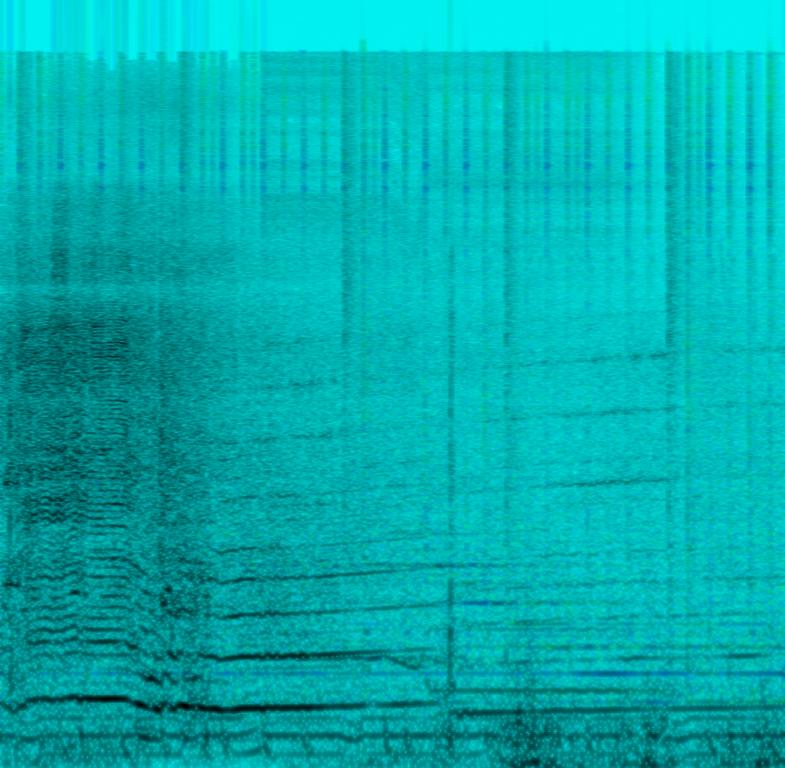
This audio contains a song with a bass playing a repeating melody along with a digital drums being in the background and a synth pad sound in the higher register. Towards the end the song is getting louder. In the foreground you can hear motor racing sounds. This song may be playing for a youtube video.